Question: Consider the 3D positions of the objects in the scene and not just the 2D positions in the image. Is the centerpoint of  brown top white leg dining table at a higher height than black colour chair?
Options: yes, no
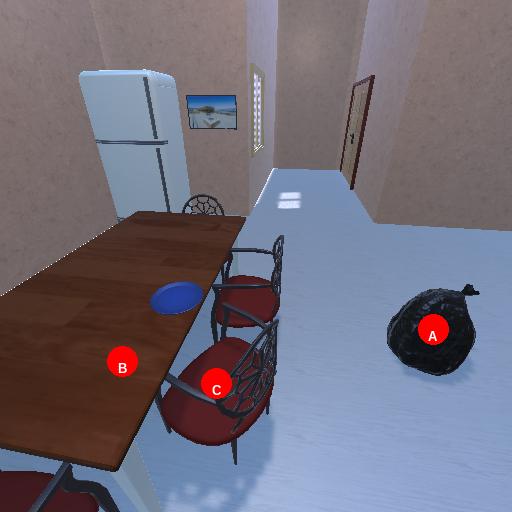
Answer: yes